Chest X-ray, PA view. Patient: 75 years old, sex F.
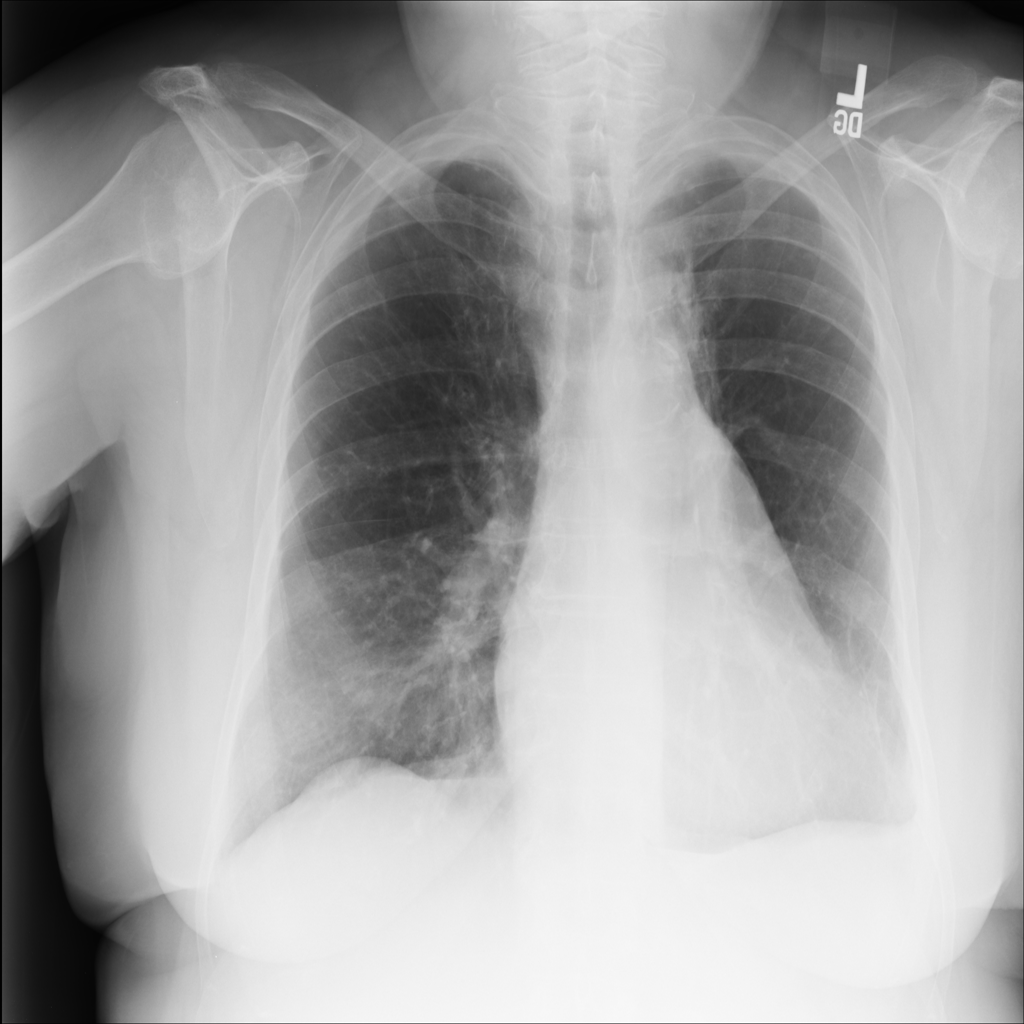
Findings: Emphysema